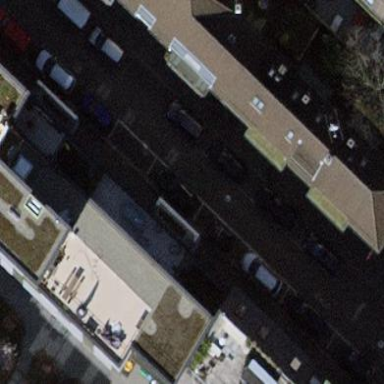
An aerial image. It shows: Parking lane for vehicles.